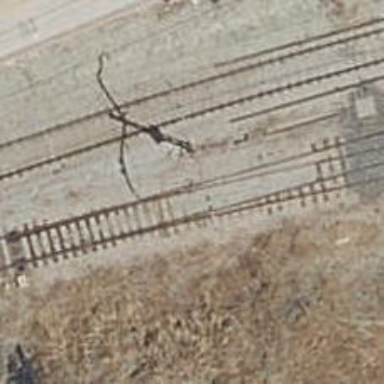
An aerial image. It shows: Railway switch.